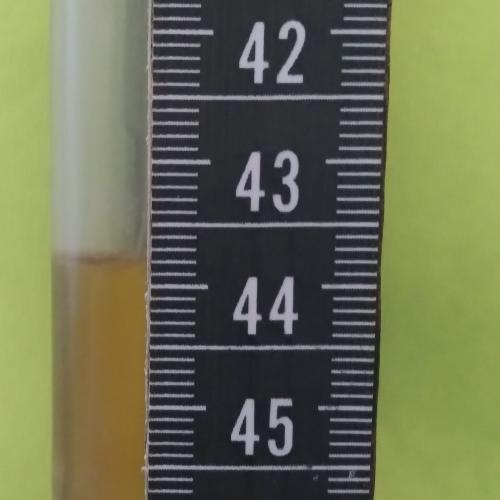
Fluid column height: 43.8 cm